Question: I am imagine decorator pattern like this:

I know that java io uses this pattern.
I feel that exist some restrictions for wrapping object but I cannot understand entire rule.
research code:
## snippet 1 - working code:
'''
OutputStream outputStream = new FileOutputStream("2.txt");
ObjectOutputStream objectOutputStream = new ObjectOutputStream(outputStream);
ObjectOutputStream objectOutputStreamWrapper = new ObjectOutputStream(objectOutputStream); //double wrapping
objectOutputStreamWrapper.writeObject("this is my string");
objectOutputStreamWrapper.close();
ObjectInputStream objectInputStream = new ObjectInputStream(new FileInputStream("2.txt"));
ObjectInputStream objectInputStreamWrapper = new ObjectInputStream(objectInputStream);
System.out.println(objectInputStreamWrapper.readObject());
objectInputStream.close();
'''
## snippet 2 - not working :
'''
OutputStream outputStream = new FileOutputStream("2.txt");
ObjectOutputStream objectOutputStream = new ObjectOutputStream(outputStream);
ObjectOutputStream objectOutputStreamWrapper = new ObjectOutputStream(objectOutputStream); //double wrapping
objectOutputStreamWrapper.writeObject("this is my string");
objectOutputStreamWrapper.close();
ObjectInputStream objectInputStream = new ObjectInputStream(new FileInputStream("2.txt"));
//ObjectInputStream objectInputStreamWrapper = new ObjectInputStream(objectInputStream);
System.out.println(objectInputStream.readObject());
objectInputStream.close();
'''
output:
'''
Exception in thread "main" java.io.OptionalDataException
at java.io.ObjectInputStream.readObject0(ObjectInputStream.java:1361)
at java.io.ObjectInputStream.readObject(ObjectInputStream.java:370)
at io.WrappingUnwrappingOrderingTest.main(WrappingUnwrappingOrderingTest.java:28)
at sun.reflect.NativeMethodAccessorImpl.invoke0(Native Method)
at sun.reflect.NativeMethodAccessorImpl.invoke(NativeMethodAccessorImpl.java:57)
at sun.reflect.DelegatingMethodAccessorImpl.invoke(DelegatingMethodAccessorImpl.java:43)
at java.lang.reflect.Method.invoke(Method.java:606)
at com.intellij.rt.execution.application.AppMain.main(AppMain.java:120)
'''
## snippet 3 - not working
'''
OutputStream outputStream = new FileOutputStream("2.txt");
ObjectOutputStream objectOutputStream = new ObjectOutputStream(outputStream);
// ObjectOutputStream objectOutputStreamWrapper = new ObjectOutputStream(objectOutputStream); //double wrapping
objectOutputStream.writeObject("this is my string");
objectOutputStream.close();
ObjectInputStream objectInputStream = new ObjectInputStream(new FileInputStream("2.txt"));
ObjectInputStream objectInputStreamWrapper = new ObjectInputStream(objectInputStream);
System.out.println(objectInputStreamWrapper.readObject());
objectInputStream.close();
'''
output:
'''
Exception in thread "main" java.io.EOFException
at java.io.ObjectInputStream$PeekInputStream.readFully(ObjectInputStream.java:2325)
at java.io.ObjectInputStream$BlockDataInputStream.readShort(ObjectInputStream.java:2794)
at java.io.ObjectInputStream.readStreamHeader(ObjectInputStream.java:801)
at java.io.ObjectInputStream.<init>(ObjectInputStream.java:299)
at io.WrappingUnwrappingOrderingTest.main(WrappingUnwrappingOrderingTest.java:25)
at sun.reflect.NativeMethodAccessorImpl.invoke0(Native Method)
at sun.reflect.NativeMethodAccessorImpl.invoke(NativeMethodAccessorImpl.java:57)
at sun.reflect.DelegatingMethodAccessorImpl.invoke(DelegatingMethodAccessorImpl.java:43)
at java.lang.reflect.Method.invoke(Method.java:606)
at com.intellij.rt.execution.application.AppMain.main(AppMain.java:120)
'''
Looks like in file on filesystem stores information about order of stream decoration. It is strange for me.Please clarify this misunderstanding.
Does always should I use stricly same order of decorators for input and output?
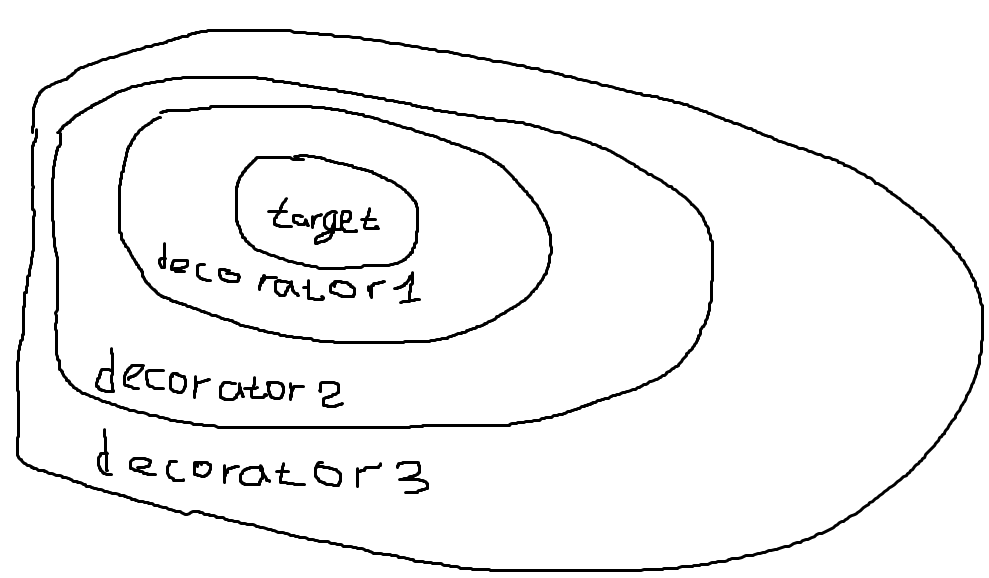
Answer: The problem here is that <URL> writes some bytes to the underlying stream:
> Creates an ObjectOutputStream that writes to the specified OutputStream. This constructor writes the serialization stream header to the underlying stream
And similarly, creating an ObjectInputStream reads the serialization header.
So, if you open two ObjectOutputStreams and read using just one, or vice-versa, you won't read as many serialization headers as wrote, causing it not to work, as shown in the stack trace:
> at java.io.ObjectInputStream.readStreamHeader(ObjectInputStream.java:801)
This is something which is quite unique to ObjectOutputStream. Wrapping buffered streams into buffered streams, for example, won't have this problem.